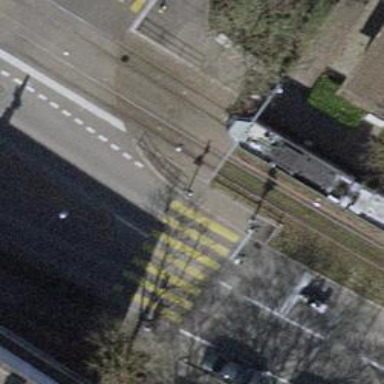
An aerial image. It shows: Railway crossing.